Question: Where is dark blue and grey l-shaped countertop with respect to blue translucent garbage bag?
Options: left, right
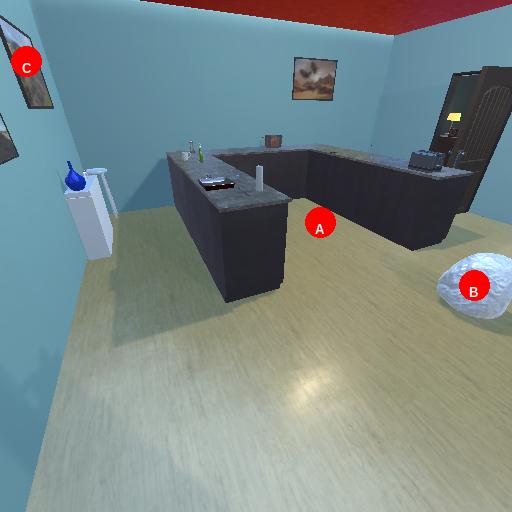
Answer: left